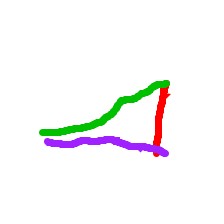
Shape: triangle